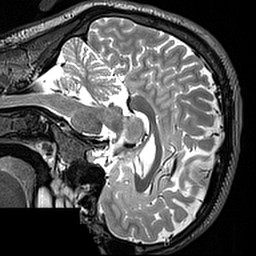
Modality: T2w
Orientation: sagittal
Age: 20
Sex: male
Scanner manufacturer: siemens
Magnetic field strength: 3 T
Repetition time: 3.2 s
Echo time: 0.567 s